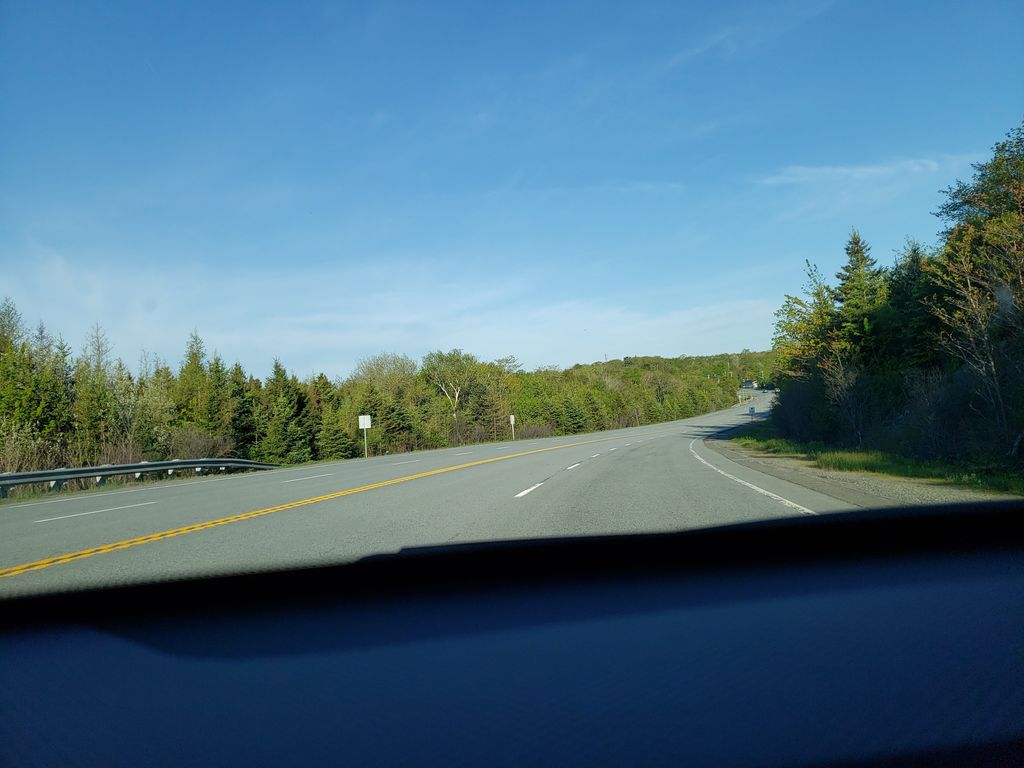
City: halifax